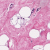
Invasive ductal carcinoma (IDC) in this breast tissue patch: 0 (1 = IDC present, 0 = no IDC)